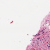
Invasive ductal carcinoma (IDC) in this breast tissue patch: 1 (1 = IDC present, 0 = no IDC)